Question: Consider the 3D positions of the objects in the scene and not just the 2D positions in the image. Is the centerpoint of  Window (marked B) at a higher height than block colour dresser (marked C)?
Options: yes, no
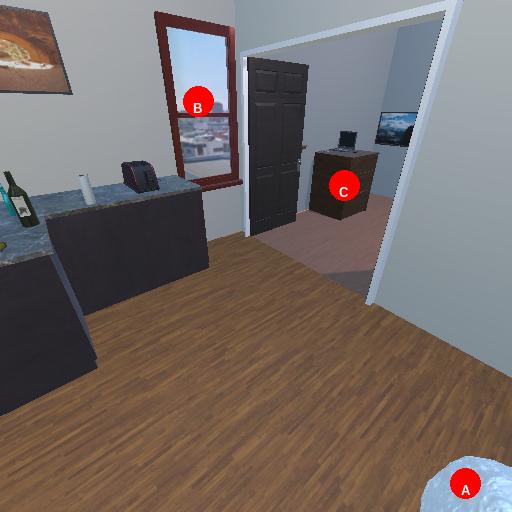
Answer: yes